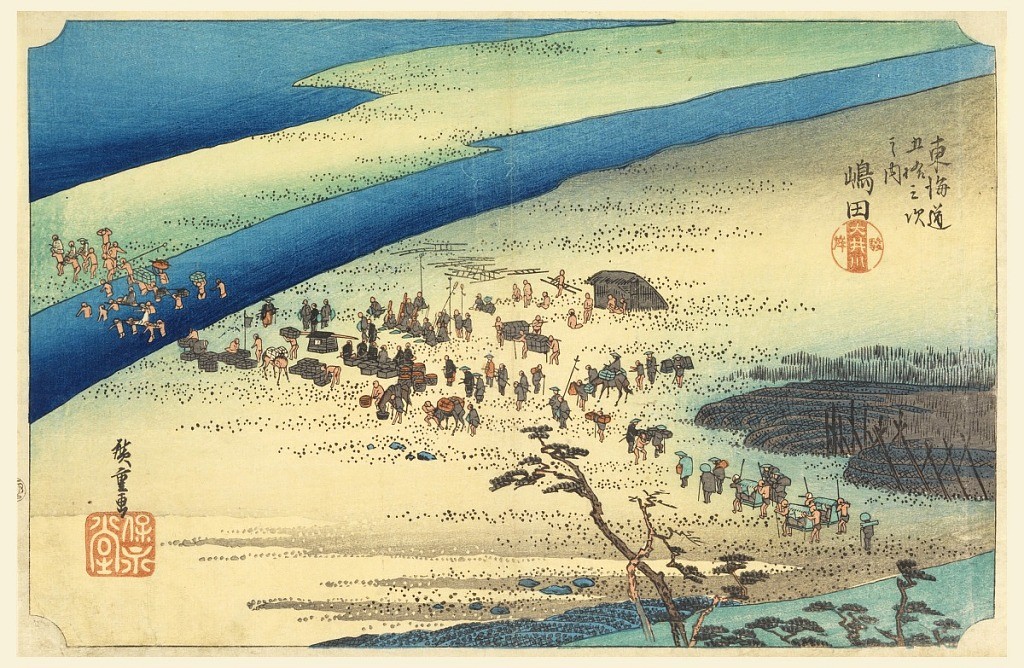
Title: Shimada, Travelers Crossing the Oigawa, in The Fifty-Three Stations of the Tokaido Road (Tokaido Gojusan Tsugi-no Uchi)
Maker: Ando Hiroshige, Japanese, 1797–1858
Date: ca. 1834
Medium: Woodblock print (ukiyo-e) on mulberry paper (washi)
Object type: Print
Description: Here is a scene of travelers making their way from the east bank of the Oi River to the west bank. During heavy rains, travelers would have to wait until the river subsided. The hotels on either side would become very crowded. Once the water went down they could cross the river themselves or hire watermen to carry them or porters to float them across on a raft.